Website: apple
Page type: payment
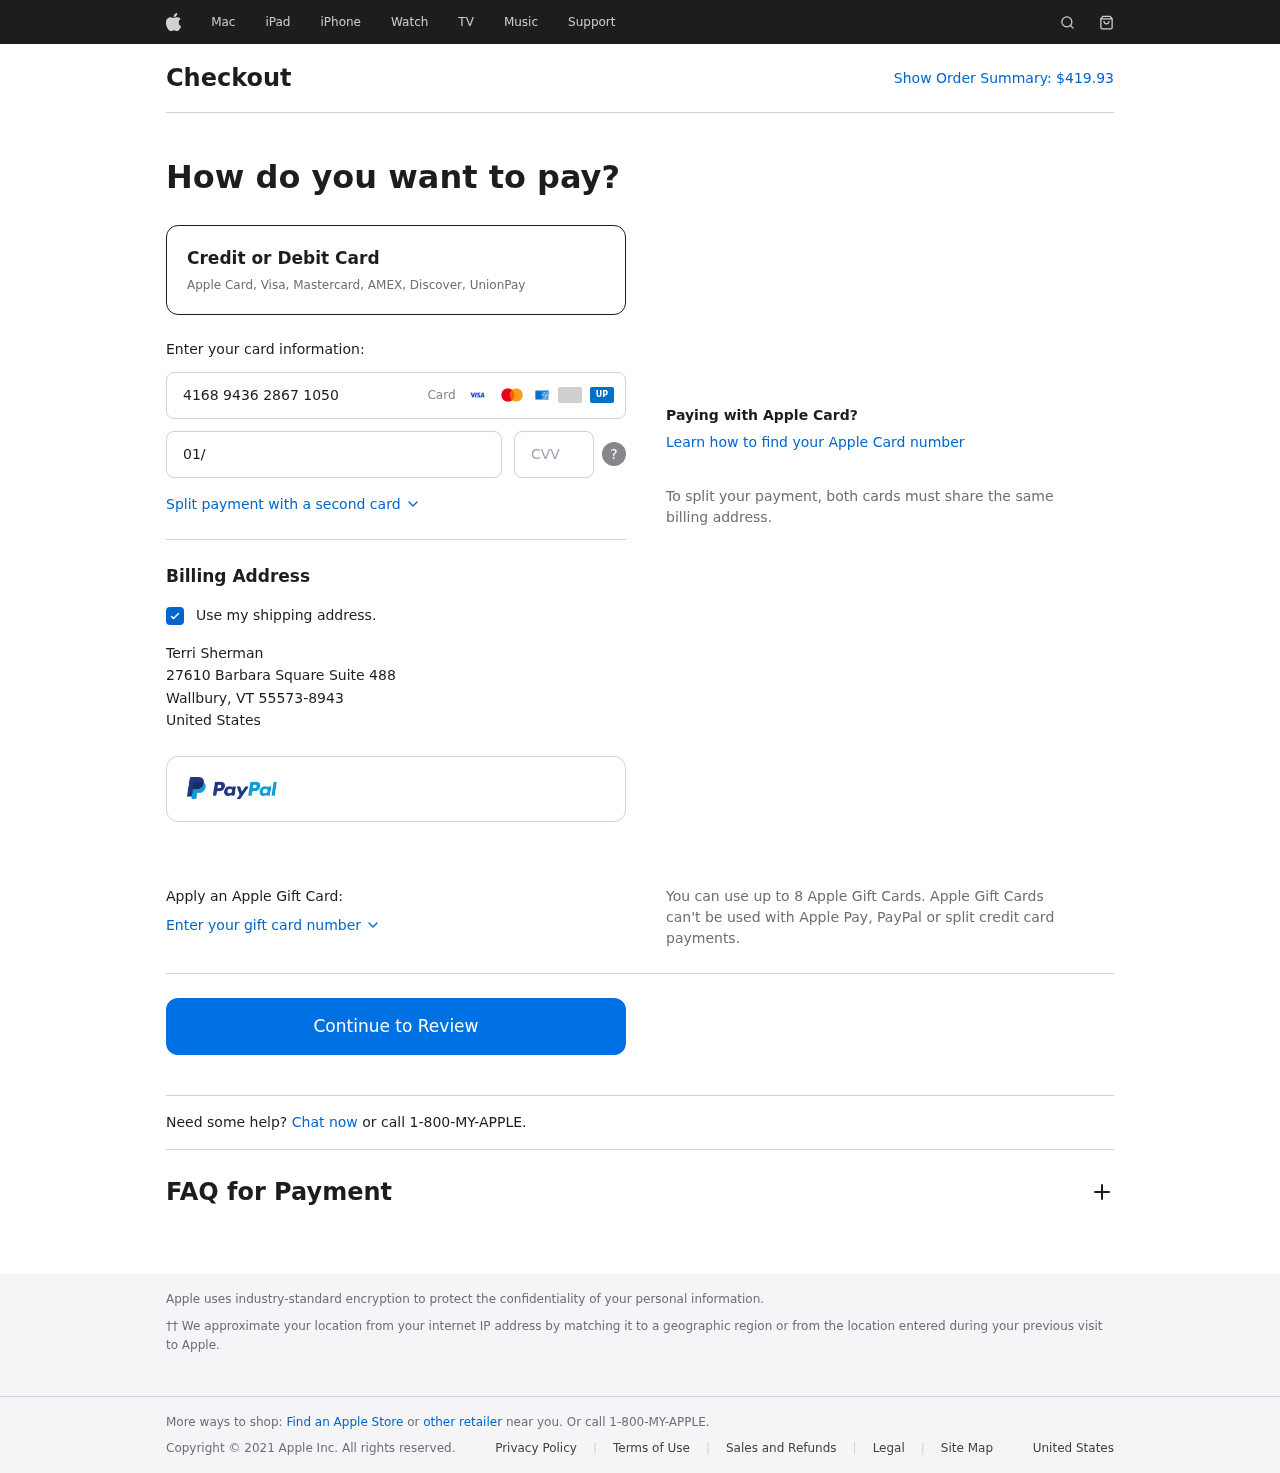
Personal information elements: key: PII_CARD_CVV
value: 511
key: PII_CARD_EXPIRY
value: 01/29
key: PII_CARD_NUMBER
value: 4168 9436 2867 1050
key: PII_CITY
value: Wallbury
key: PII_COUNTRY
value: United States
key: PII_FULLNAME
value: Terri Sherman
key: PII_POSTCODE_FULL
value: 55573-8943
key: PII_STATE_ABBR
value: VT
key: PII_STREET
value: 27610 Barbara Square Suite 488
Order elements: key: ORDER_TOTAL
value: $419.93